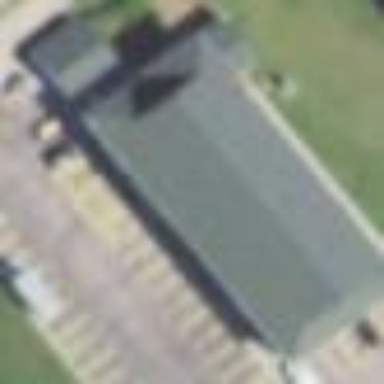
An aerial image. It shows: Building that is motel.